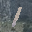
Label: 1